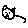
Label: cat